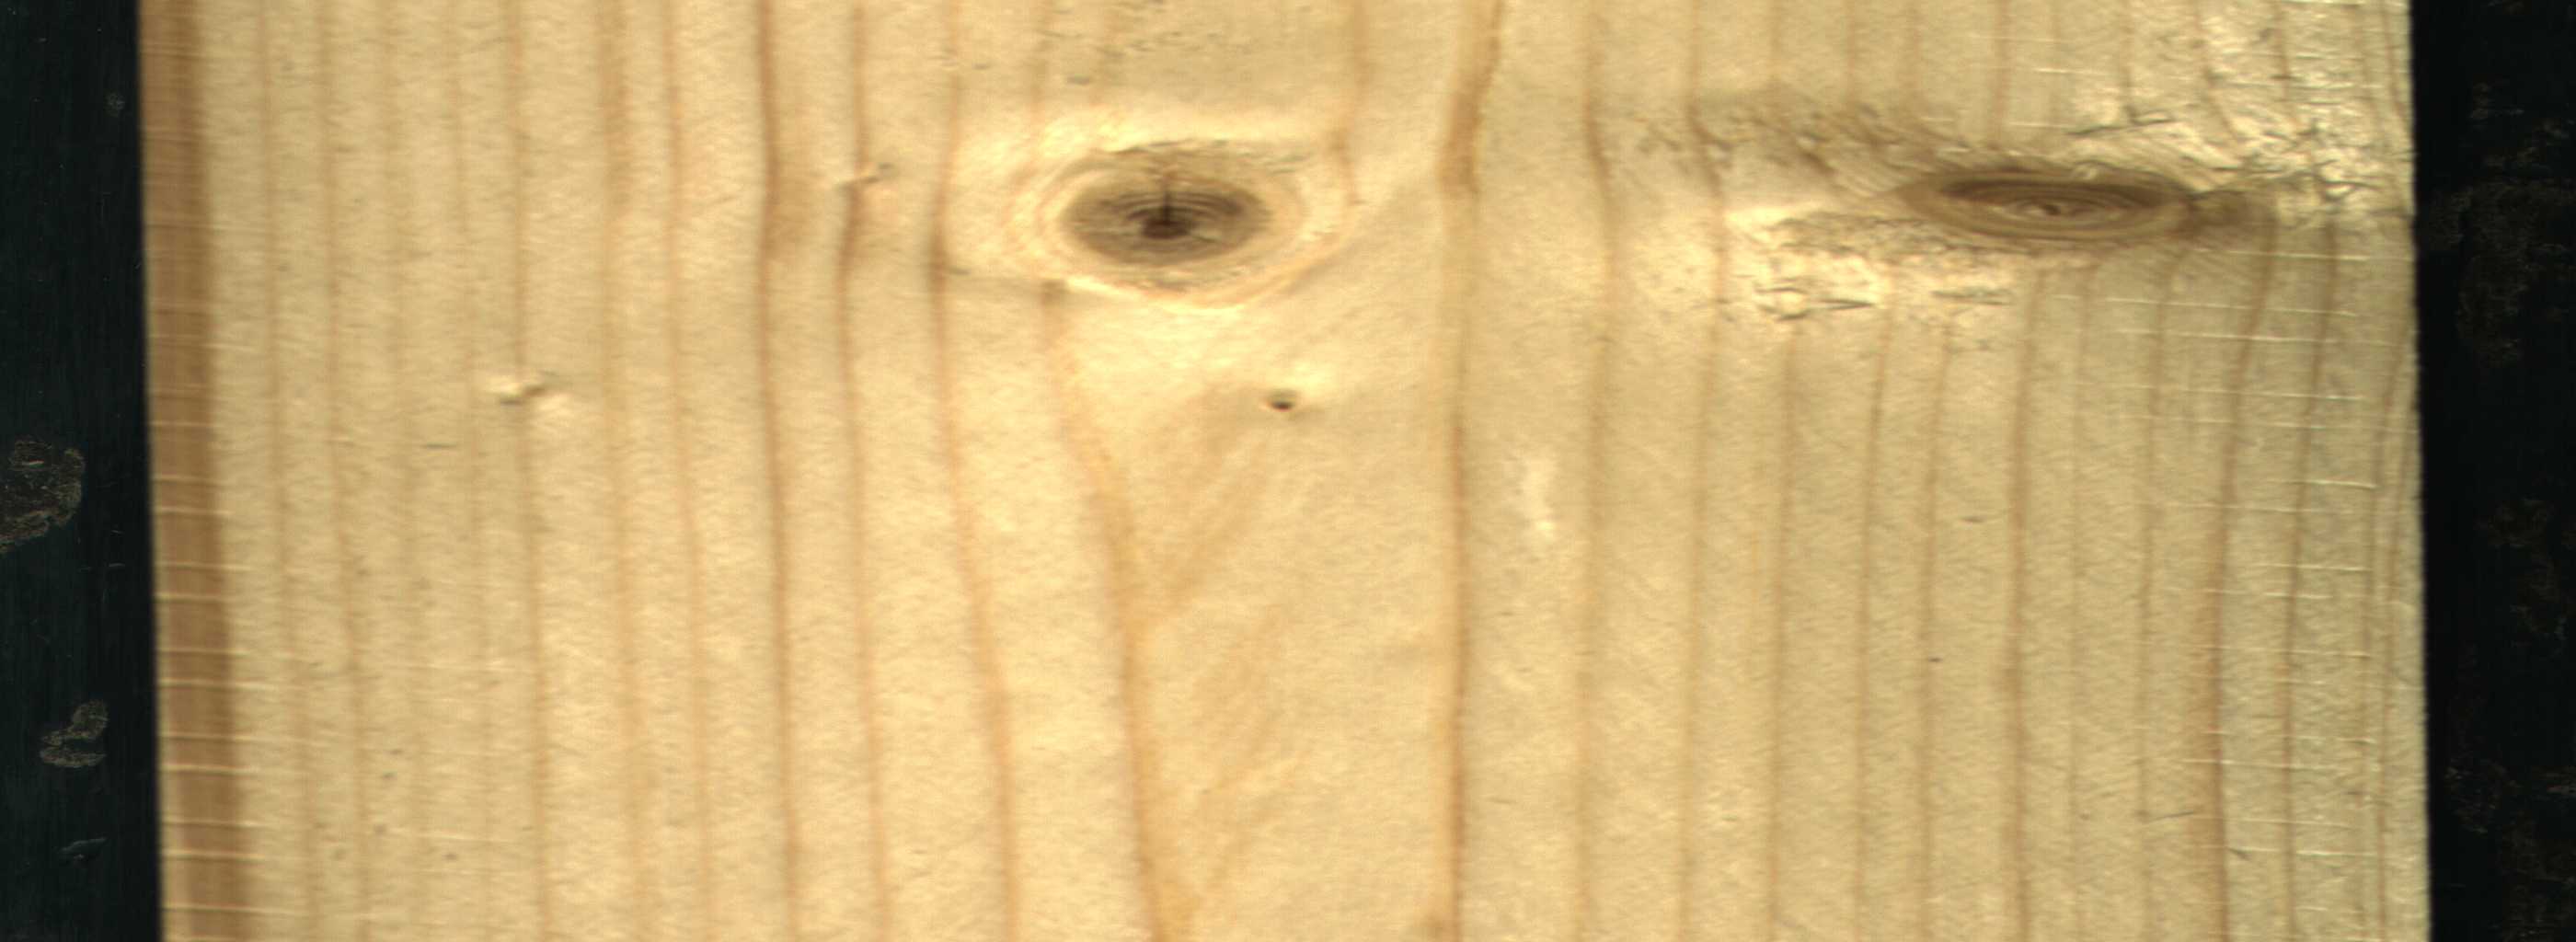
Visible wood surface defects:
Live_Knot
Live_Knot